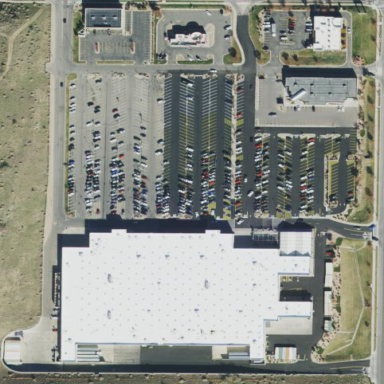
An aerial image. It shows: Retail area.